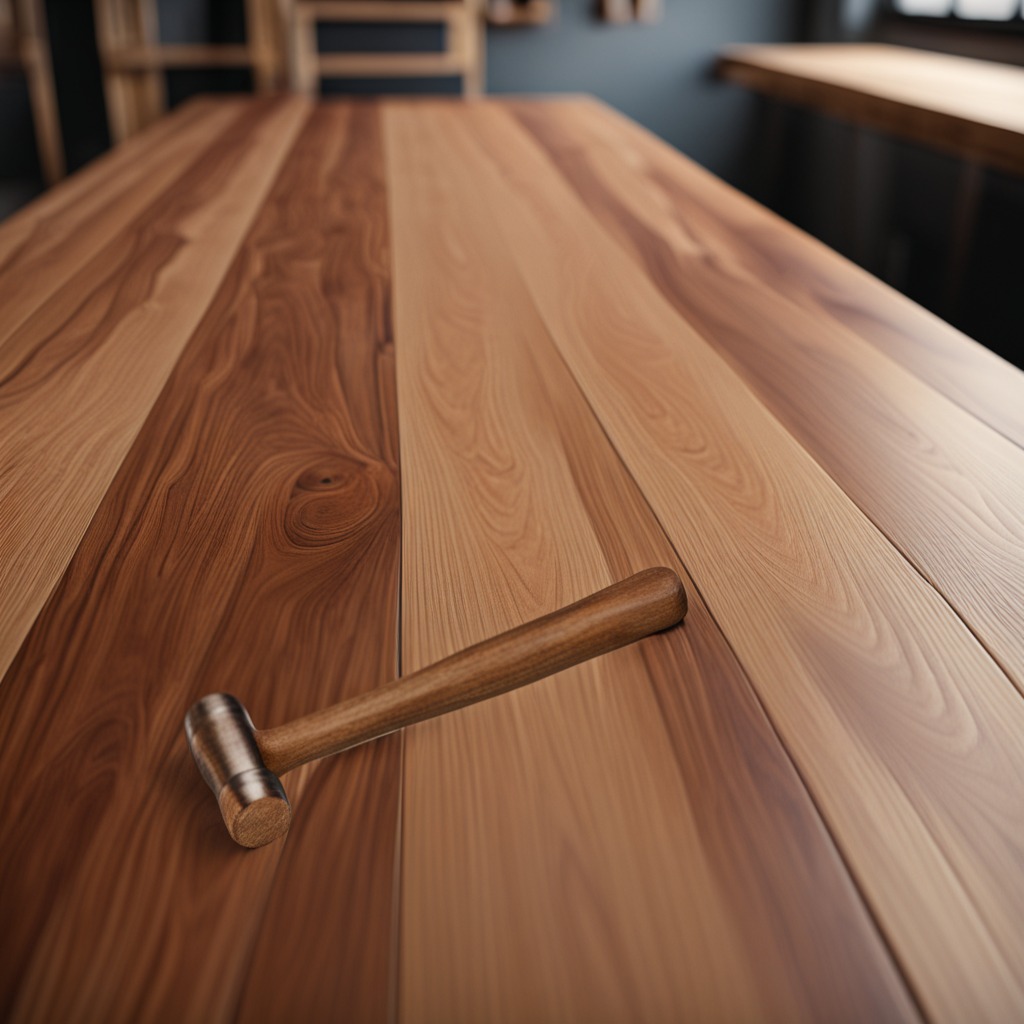
A hammer lies on the wooden table in a carpentry studio.